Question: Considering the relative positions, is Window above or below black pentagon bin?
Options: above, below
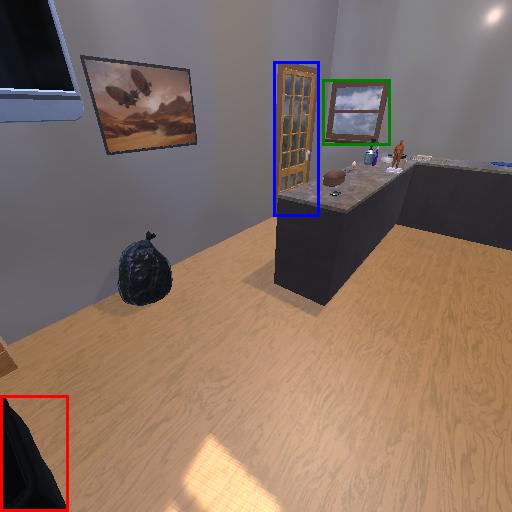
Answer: above